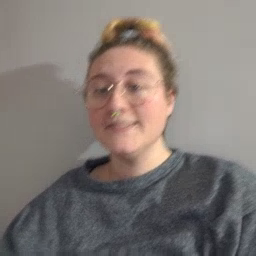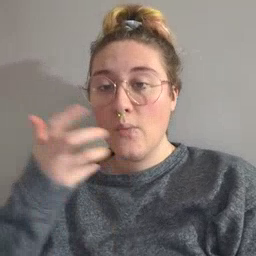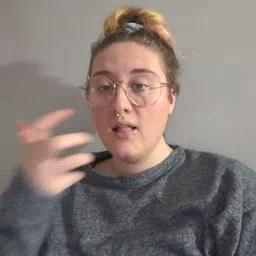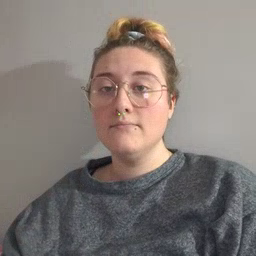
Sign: cereal